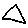
Label: triangle